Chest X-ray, PA view. Patient: 30 years old, sex F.
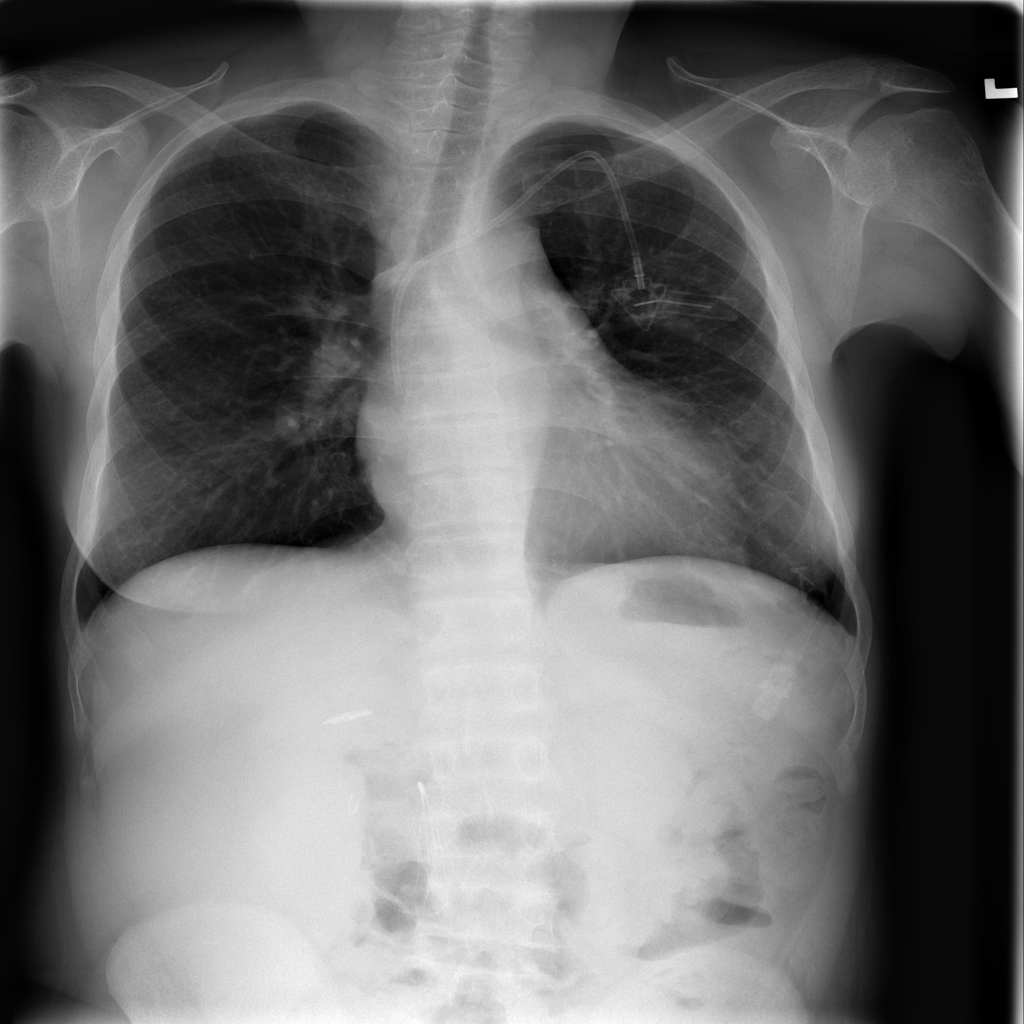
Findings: No Finding